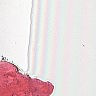
Metastatic tissue present: no